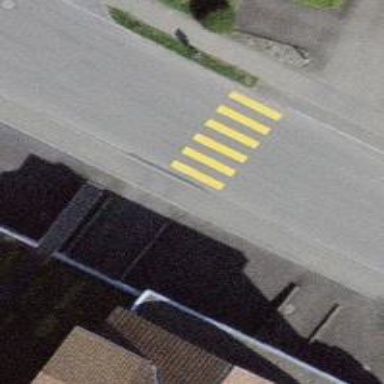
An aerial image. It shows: Zebra crossing on footway.